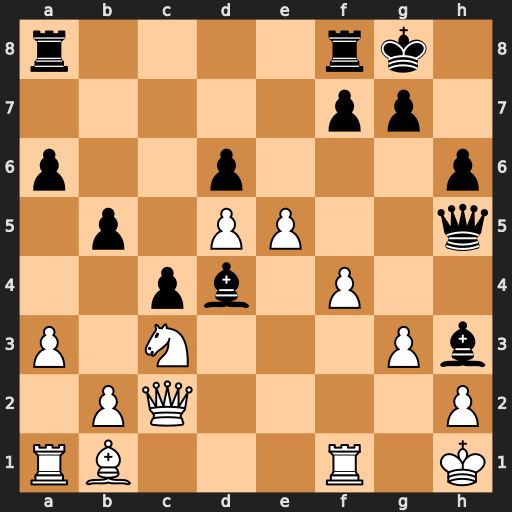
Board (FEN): r4rk1/5pp1/p2p3p/1p1PP2q/2pb1P2/P1N3Pb/1PQ4P/RB3R1K
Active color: w
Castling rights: -
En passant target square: -
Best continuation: Qh7#